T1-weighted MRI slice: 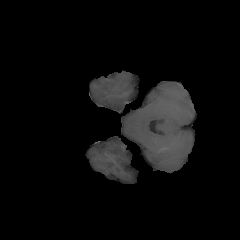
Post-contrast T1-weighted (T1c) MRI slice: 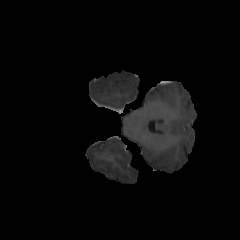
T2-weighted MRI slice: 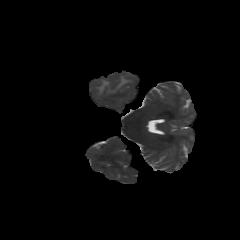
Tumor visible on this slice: yes